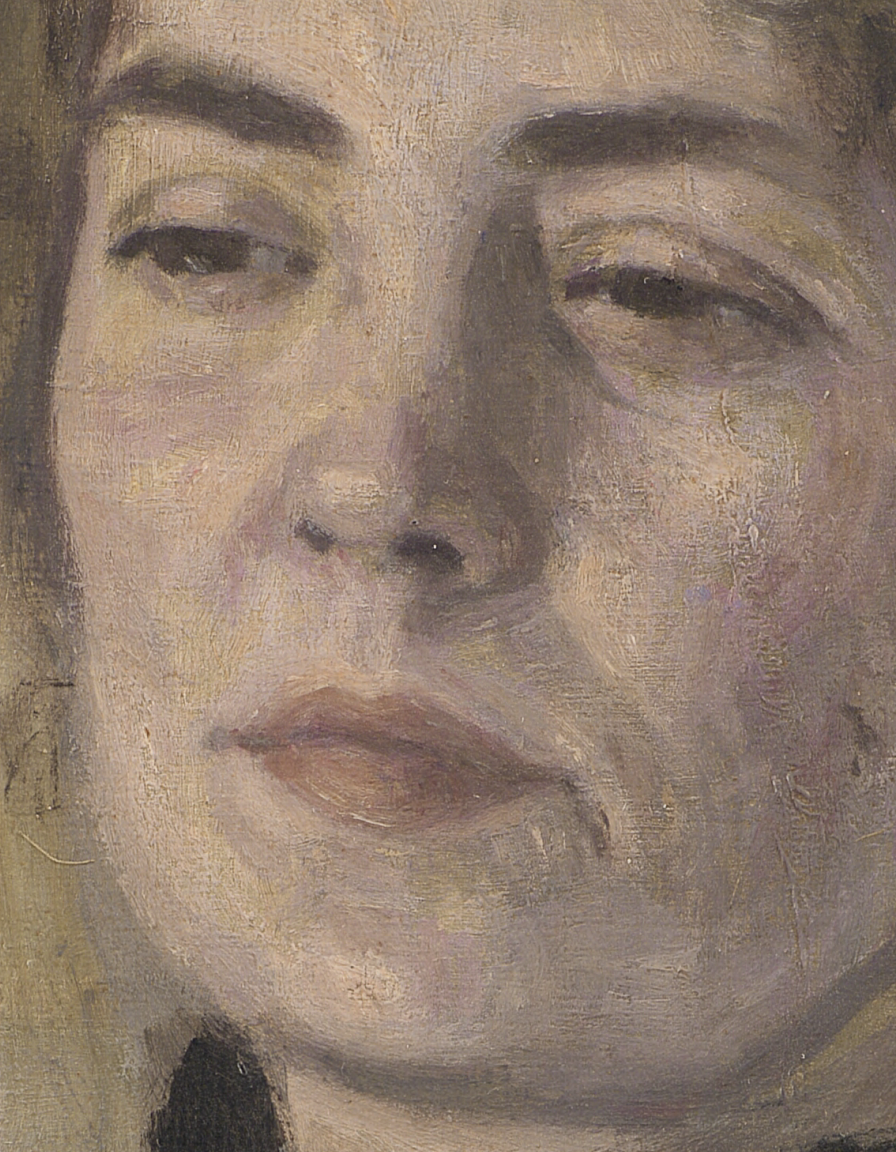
portrait painting, extreme close up, bright diffused light, woman three-quarter view, short curly dark hair, gaze averted to the left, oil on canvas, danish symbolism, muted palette